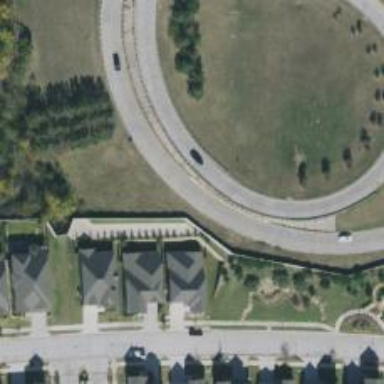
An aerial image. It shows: Secondary link road.